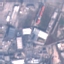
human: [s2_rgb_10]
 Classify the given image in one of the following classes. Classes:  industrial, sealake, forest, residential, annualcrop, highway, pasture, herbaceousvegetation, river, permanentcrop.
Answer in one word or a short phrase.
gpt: Industrial